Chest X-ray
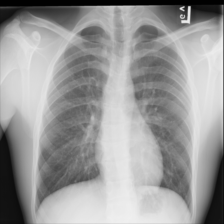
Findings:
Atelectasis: negative
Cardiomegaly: negative
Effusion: negative
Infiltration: negative
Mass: negative
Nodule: negative
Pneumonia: negative
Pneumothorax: negative
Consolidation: negative
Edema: negative
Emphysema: negative
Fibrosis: negative
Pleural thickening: negative
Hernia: negative